Field crop: maize
Growth stage: 2
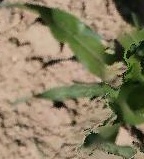
Species: maize